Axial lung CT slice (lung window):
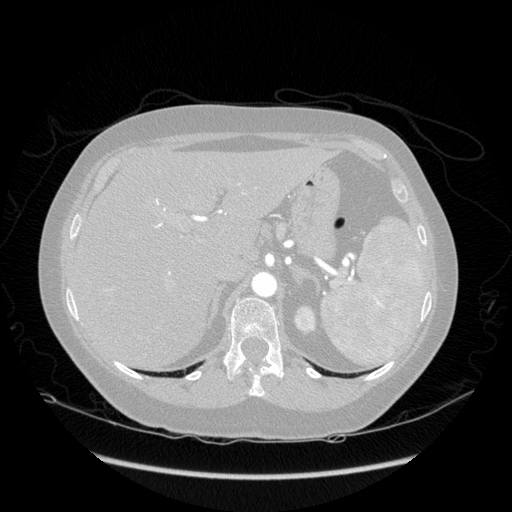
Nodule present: no